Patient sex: M
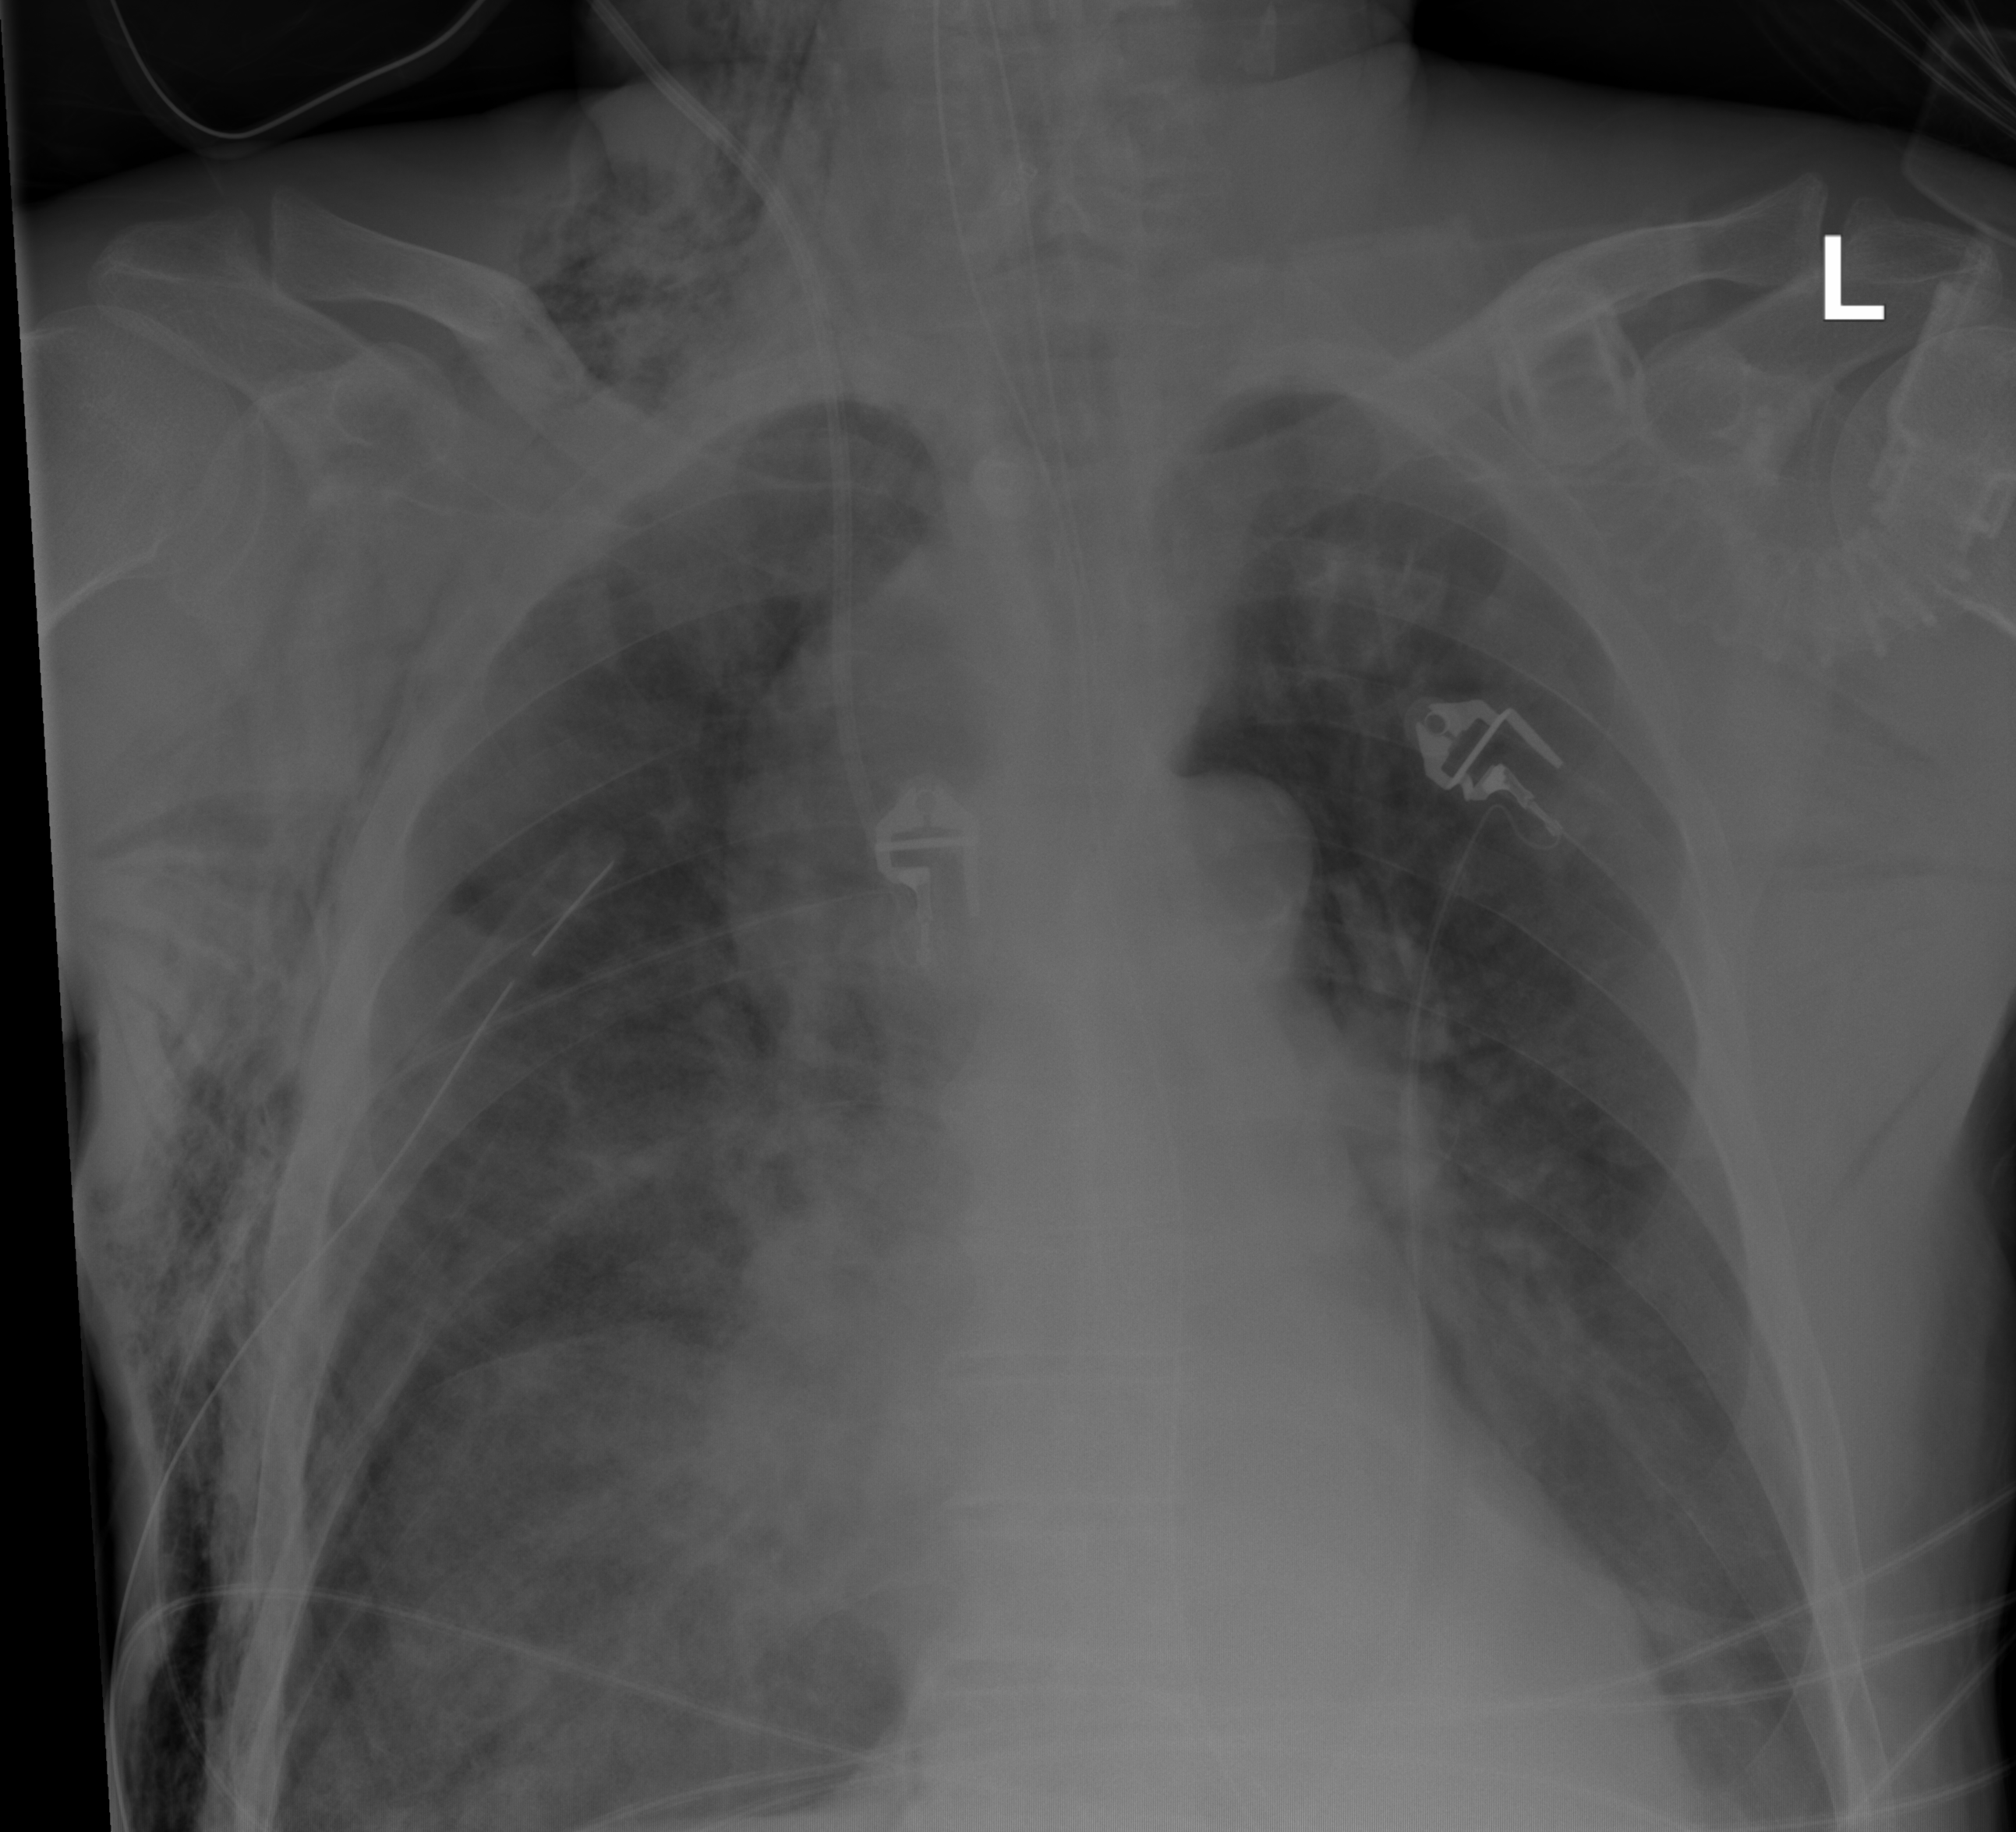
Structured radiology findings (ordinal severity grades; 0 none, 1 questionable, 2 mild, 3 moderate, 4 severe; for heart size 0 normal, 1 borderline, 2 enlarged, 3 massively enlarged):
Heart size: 0
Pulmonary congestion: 3
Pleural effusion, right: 2
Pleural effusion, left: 2
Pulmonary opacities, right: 2
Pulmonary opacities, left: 0
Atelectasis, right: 2
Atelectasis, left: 0